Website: lowes
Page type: billing-address
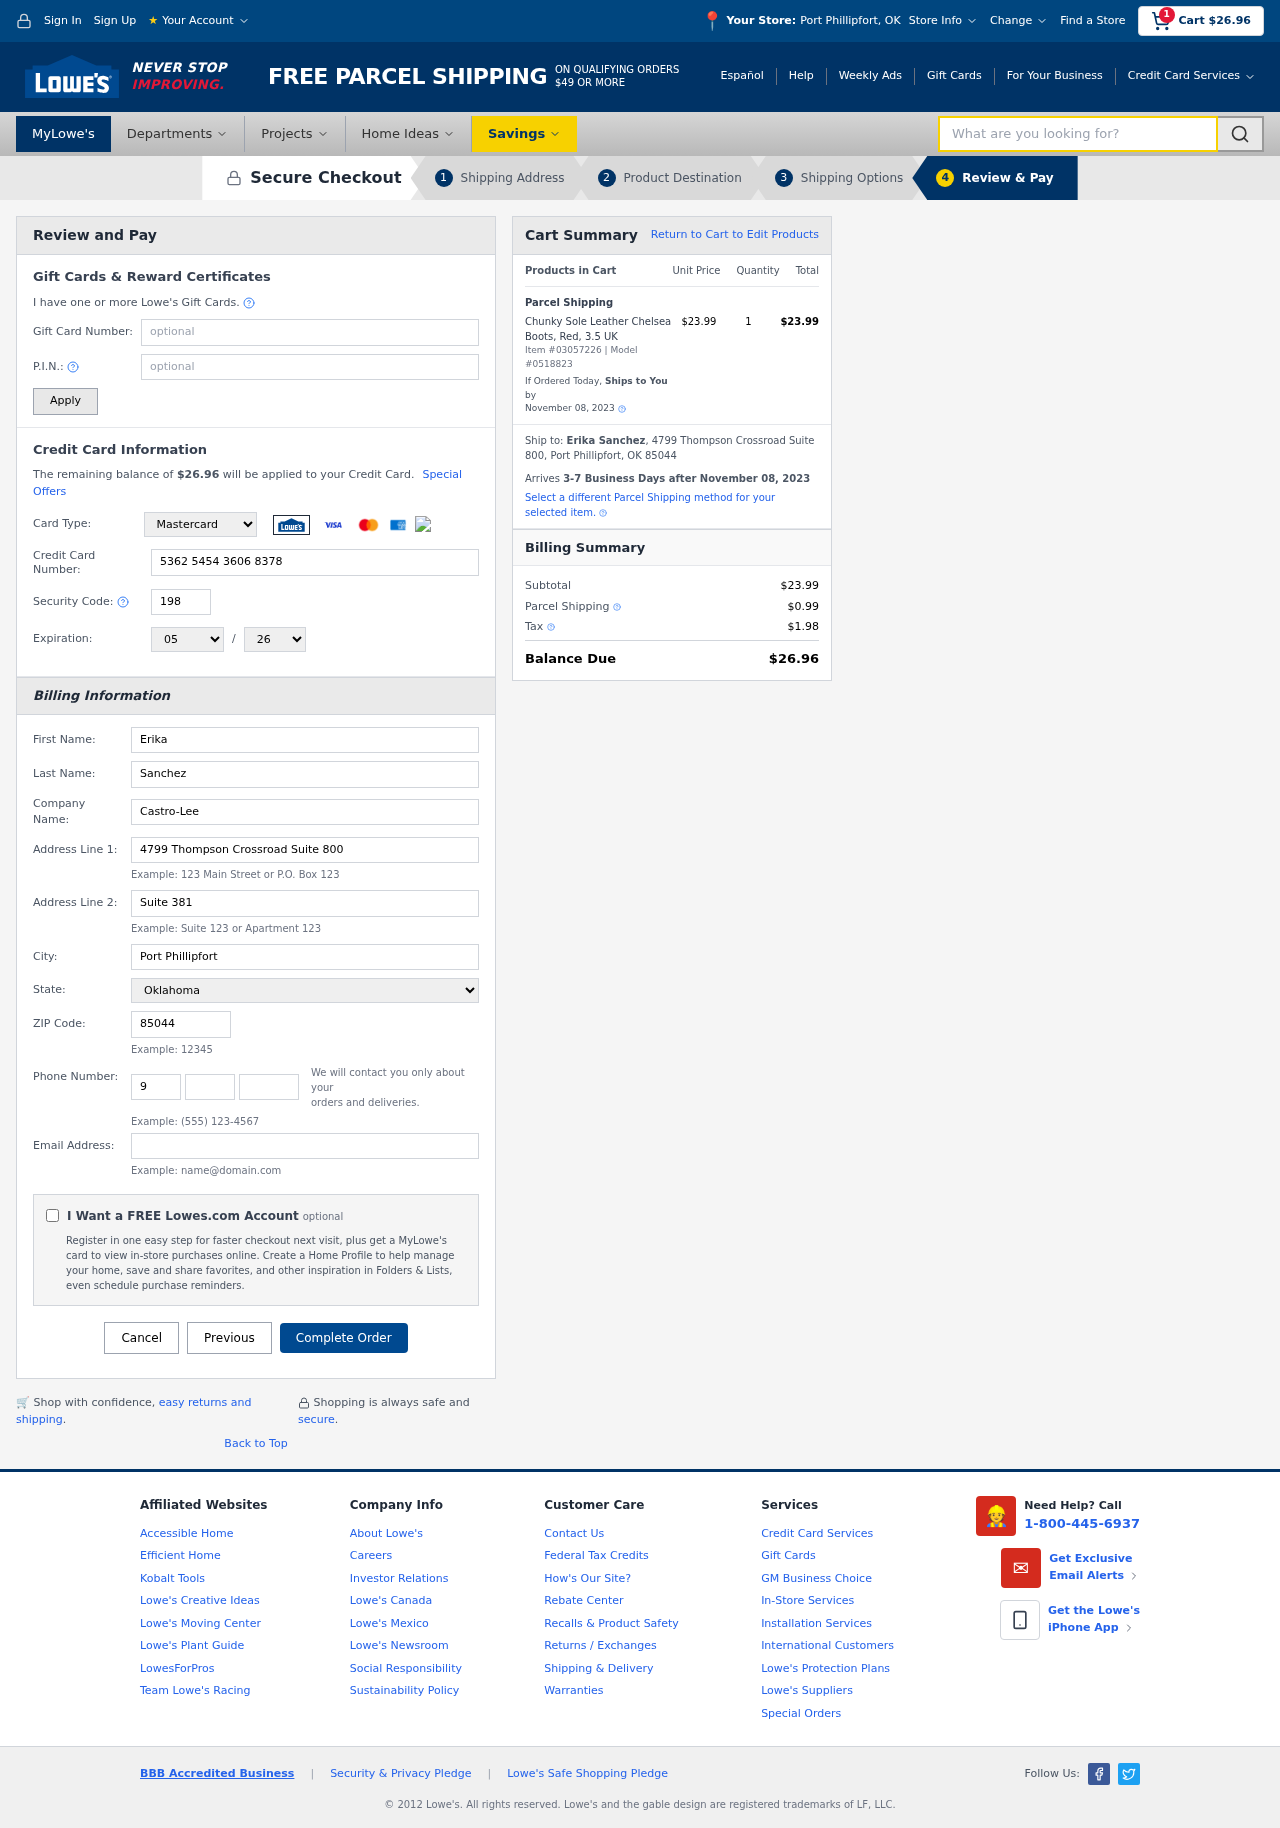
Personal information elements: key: PII_CARD_CVV
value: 198
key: PII_CARD_EXPIRY_MONTH
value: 05
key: PII_CARD_EXPIRY_YEAR
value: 26
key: PII_CARD_NUMBER
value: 5362 5454 3606 8378
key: PII_CARD_TYPE
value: Mastercard
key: PII_CITY
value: Port Phillipfort
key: PII_CITY_STATE
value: Port Phillipfort, OK
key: PII_COMPANY
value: Castro-Lee
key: PII_EMAIL
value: erika.sanchez@hotmail.com
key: PII_FIRSTNAME
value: Erika
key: PII_FULLNAME
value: Erika Sanchez
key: PII_LASTNAME
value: Sanchez
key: PII_PHONE_AREA
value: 927
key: PII_PHONE_PREFIX
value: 779
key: PII_PHONE_SUFFIX
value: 2157
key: PII_POSTCODE
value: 85044
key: PII_STATE
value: Oklahoma
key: PII_STREET
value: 4799 Thompson Crossroad Suite 800
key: PII_STREET2
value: Suite 381
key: PII_CITY_STATE_ZIP
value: Port Phillipfort, OK 85044
Product elements: key: PRODUCT1_NAME
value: Chunky Sole Leather Chelsea Boots, Red, 3.5 UK
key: PRODUCT1_PRICE
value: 23.99
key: PRODUCT1_QUANTITY
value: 1
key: PRODUCT_ITEM_NUMBER
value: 03057226
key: PRODUCT_MODEL_NUMBER
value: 0518823
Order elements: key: ORDER_SUBTOTAL
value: $26.96
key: ORDER_TOTAL
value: $26.96
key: ORDER_SHIPPING_DATE
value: November 08, 2023
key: ORDER_SUBTOTAL
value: $23.99
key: ORDER_DELIVERY_DATE
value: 3-7 Business Days after November 08, 2023
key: ORDER_SHIPPING_DATE2
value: November 08, 2023
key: ORDER_SUBTOTAL2
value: $23.99
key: ORDER_SHIPPING_COST
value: $0.99
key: ORDER_TAX
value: $1.98
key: ORDER_TOTAL2
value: $26.96
Search elements: key: HEADER_SEARCH
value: What are you looking for?